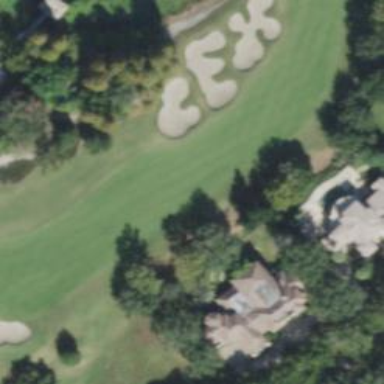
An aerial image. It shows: Golf hole.